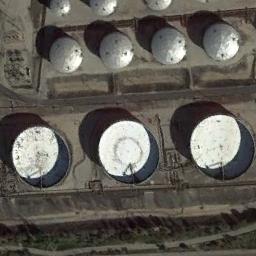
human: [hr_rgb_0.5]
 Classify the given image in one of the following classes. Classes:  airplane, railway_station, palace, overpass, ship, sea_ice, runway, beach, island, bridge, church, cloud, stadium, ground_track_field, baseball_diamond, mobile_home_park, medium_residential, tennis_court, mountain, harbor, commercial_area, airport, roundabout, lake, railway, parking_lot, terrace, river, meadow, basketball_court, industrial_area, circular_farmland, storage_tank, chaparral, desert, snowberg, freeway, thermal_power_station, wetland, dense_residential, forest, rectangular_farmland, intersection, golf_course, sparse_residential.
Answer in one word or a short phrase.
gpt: storage_tank